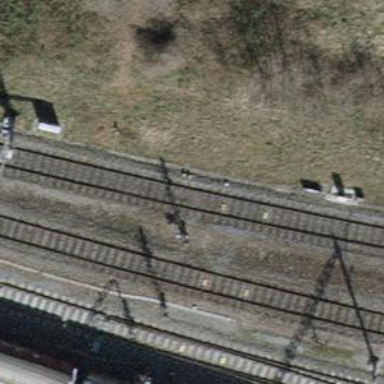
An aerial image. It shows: Railway signal.